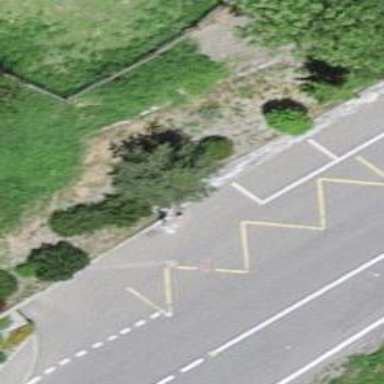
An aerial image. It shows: Bus stop with platform for public transport.